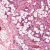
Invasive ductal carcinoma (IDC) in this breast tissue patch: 1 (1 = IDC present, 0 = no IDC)